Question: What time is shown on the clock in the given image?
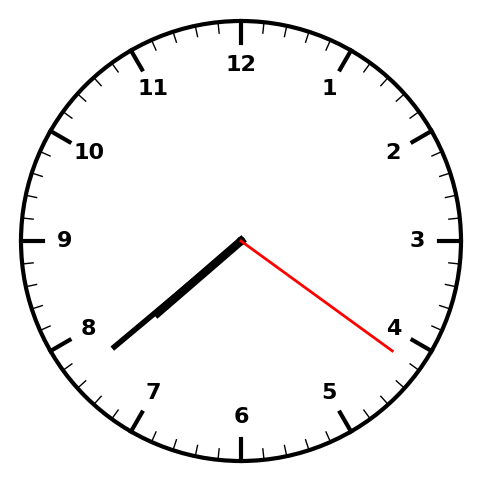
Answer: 07:38:21